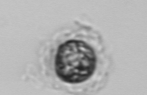
Label: Emiliania_huxleyi